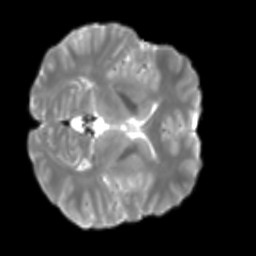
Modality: T2w
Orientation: axial
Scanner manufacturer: siemens
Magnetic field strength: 3 T
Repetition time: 4 s
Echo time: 0.0594 s